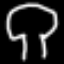
Label: mushroom